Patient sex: M
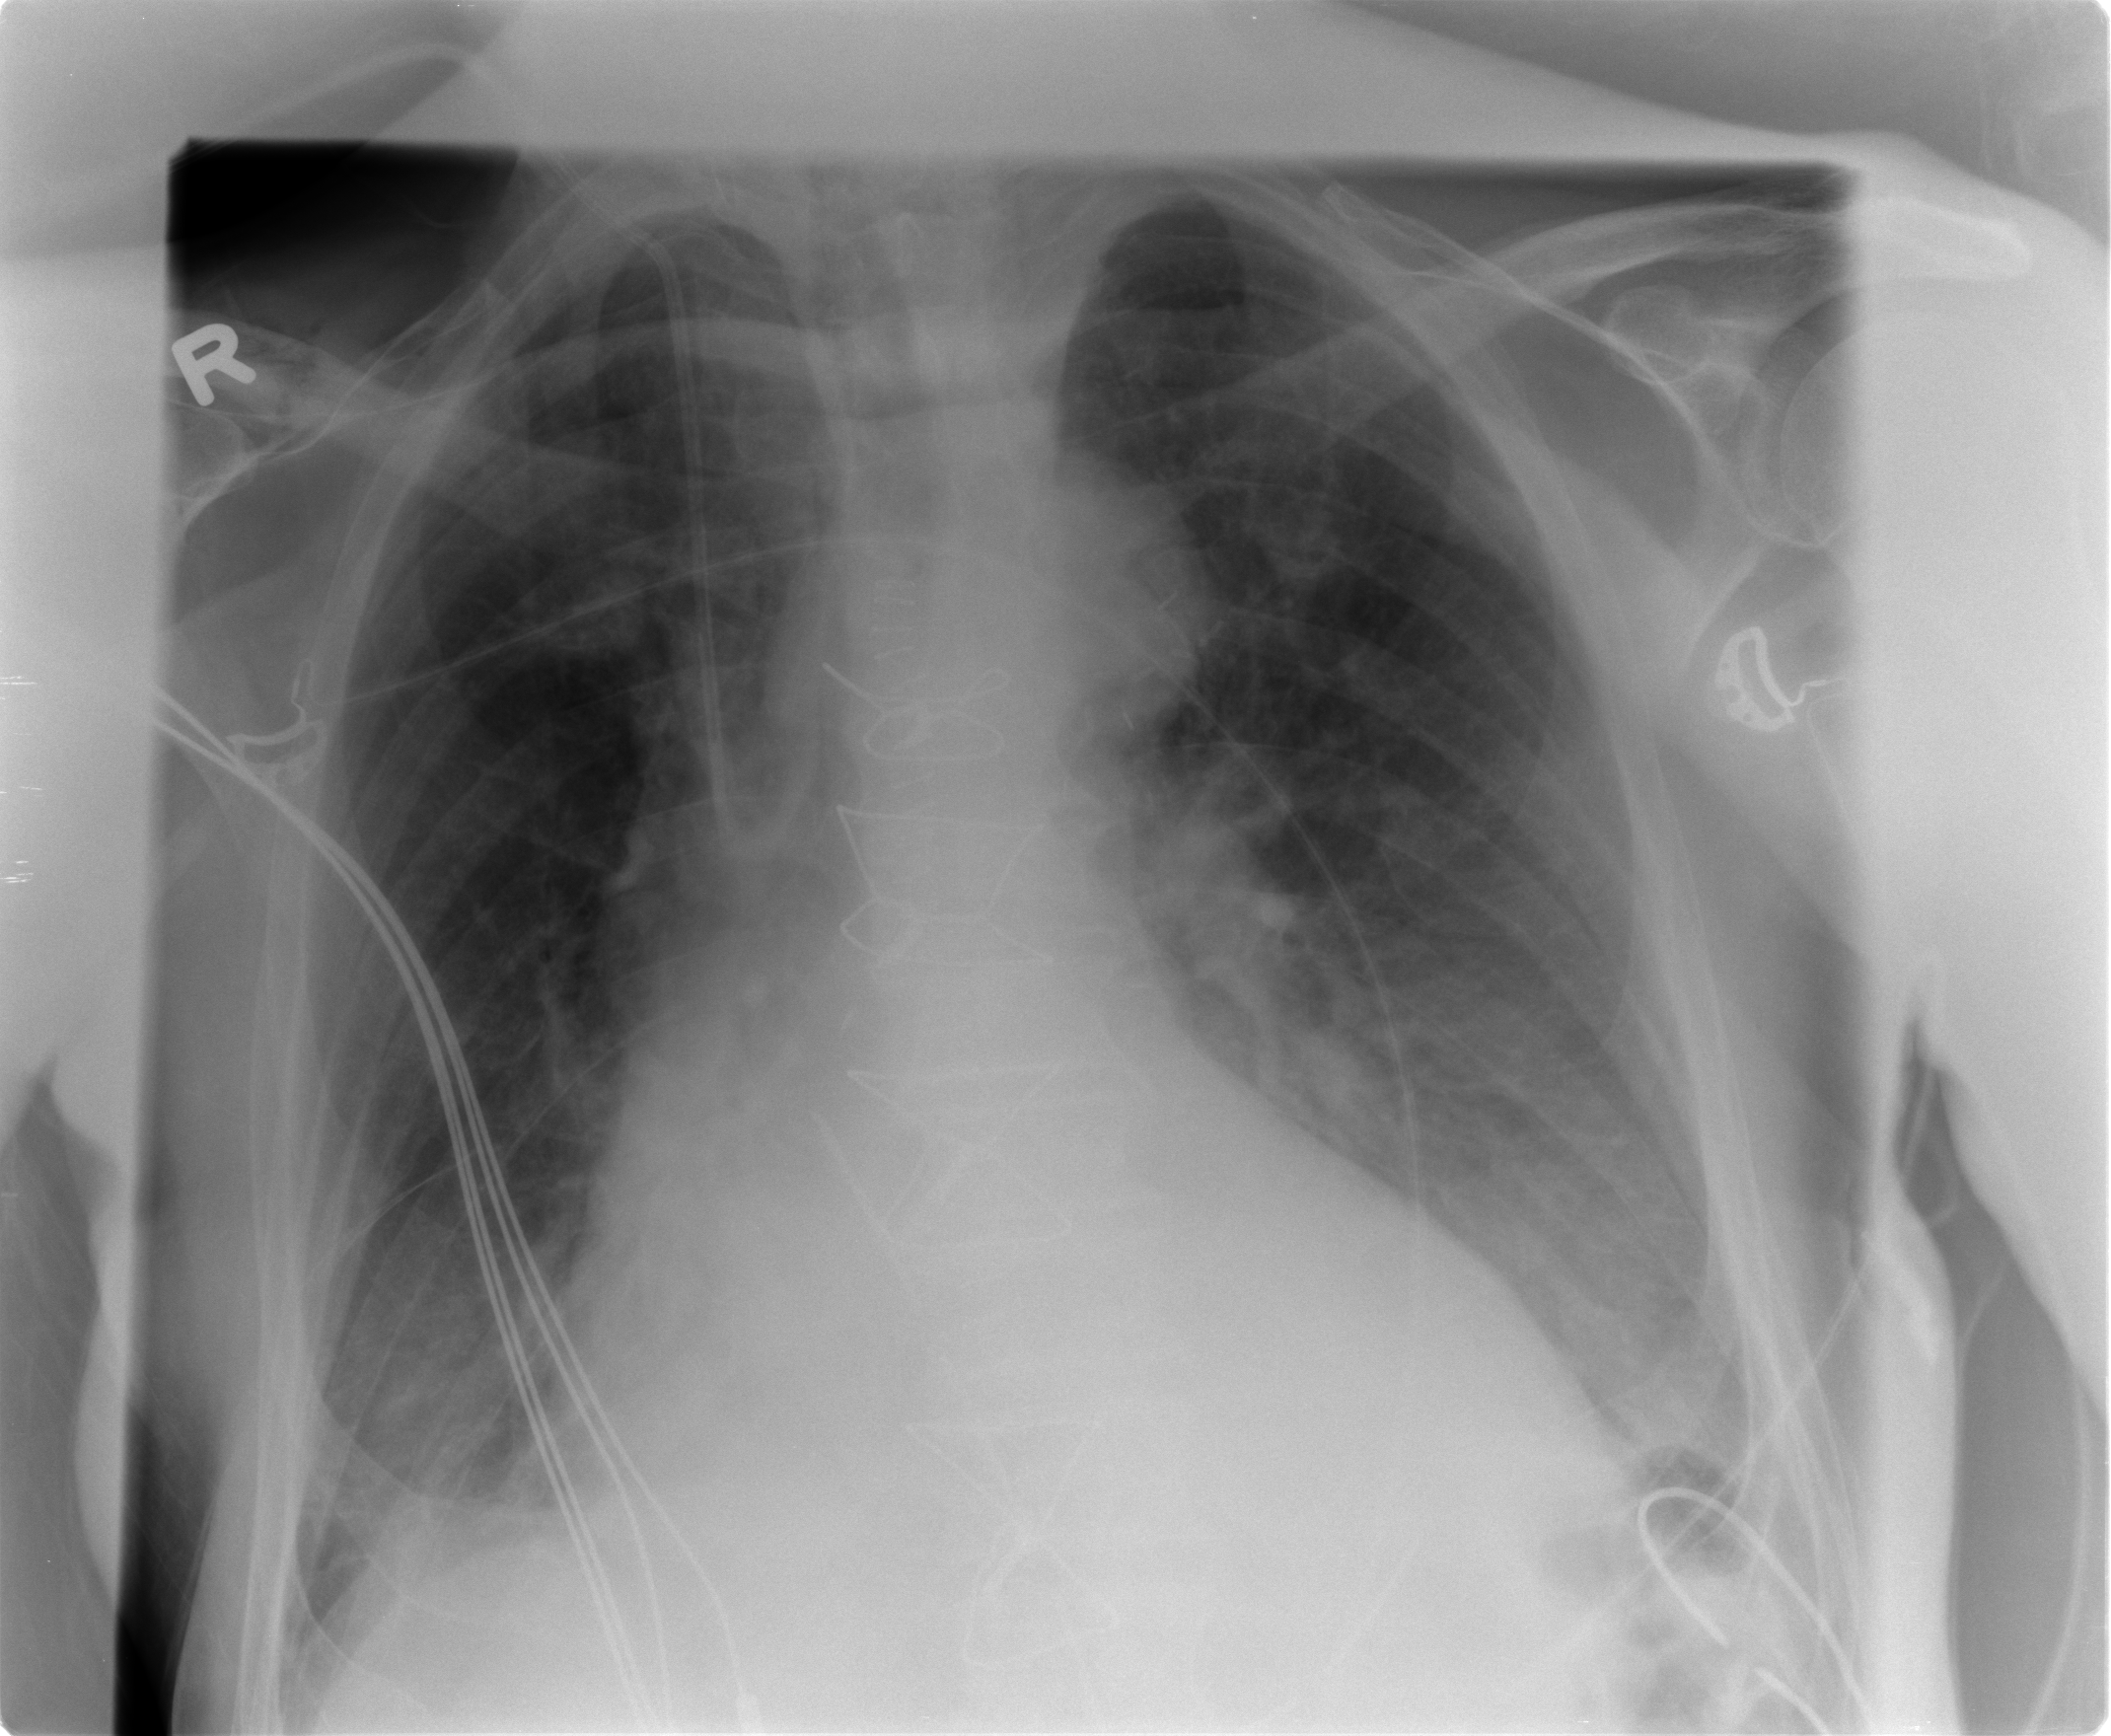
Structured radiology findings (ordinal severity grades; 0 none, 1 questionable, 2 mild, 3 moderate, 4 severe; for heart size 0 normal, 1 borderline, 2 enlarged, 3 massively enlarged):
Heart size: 0
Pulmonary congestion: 1
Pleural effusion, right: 1
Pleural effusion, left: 2
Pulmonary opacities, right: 0
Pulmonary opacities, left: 0
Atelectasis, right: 2
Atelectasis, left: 2